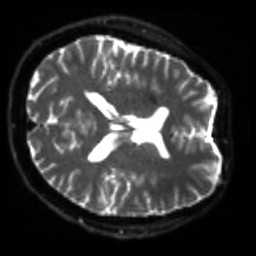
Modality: sbref
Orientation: axial
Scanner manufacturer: siemens
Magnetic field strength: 3 T
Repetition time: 4 s
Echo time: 0.0594 s